Interaction volume radius: 10 \u00c5
Interaction volume height: 45 \u00c5
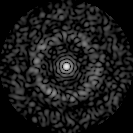
Disorder parameter: 0.8177